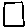
Label: square